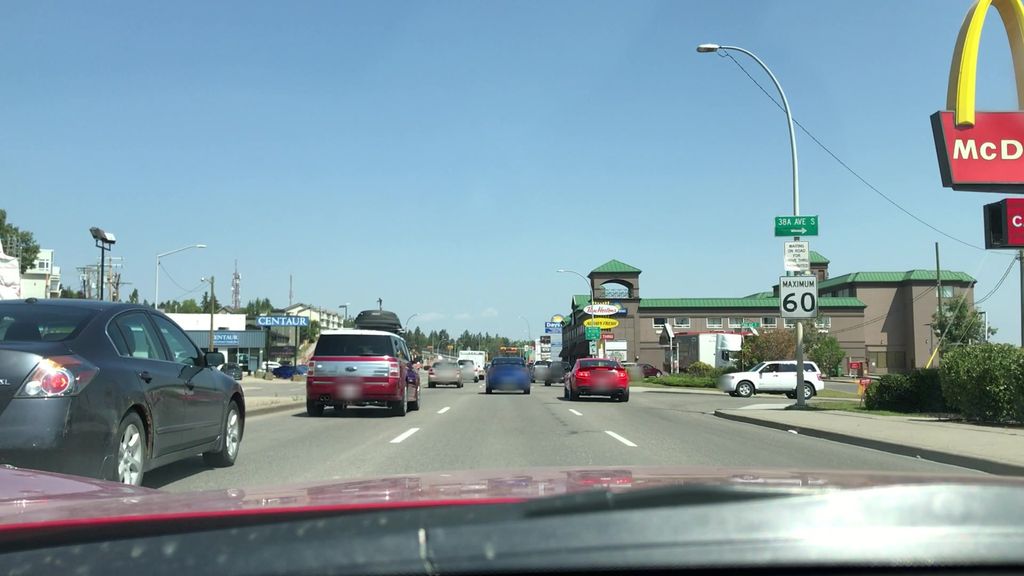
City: calgary